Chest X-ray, PA view. Patient: 56 years old, sex F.
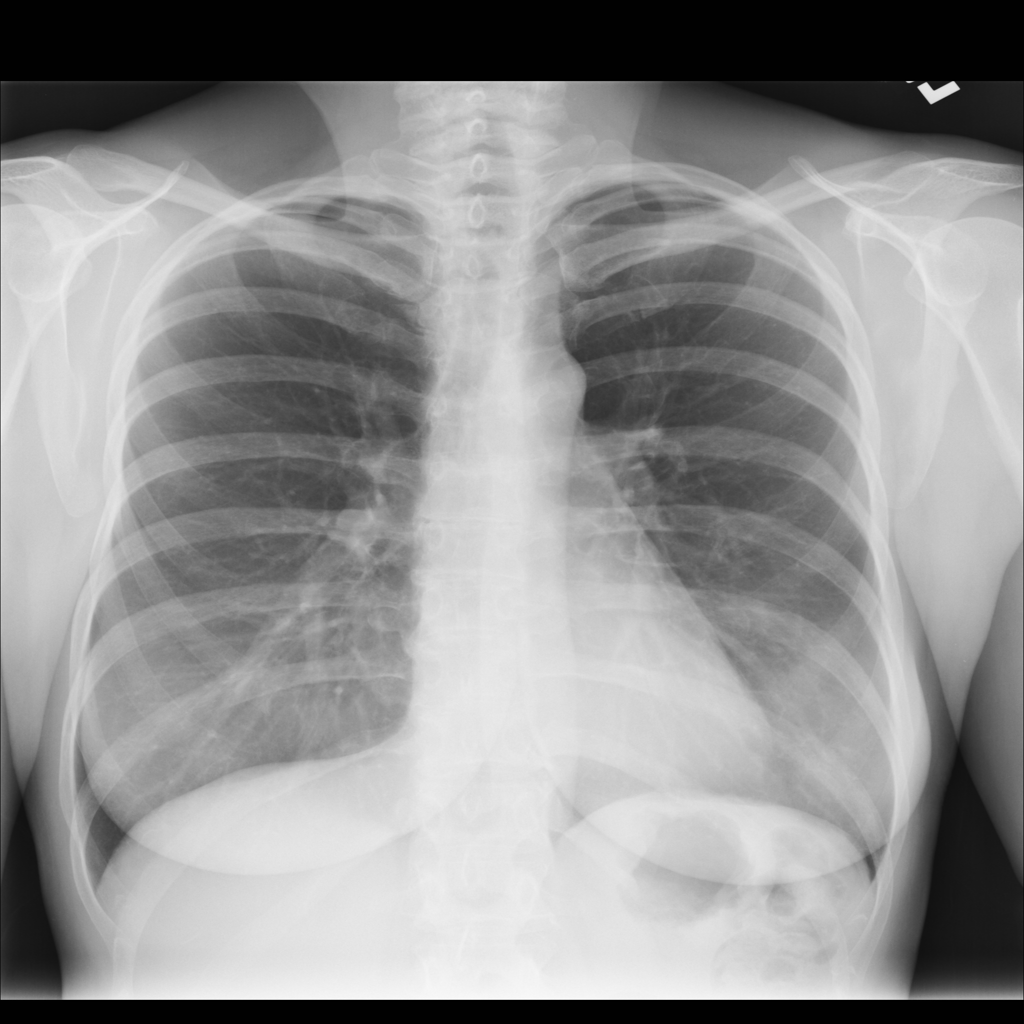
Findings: No Finding